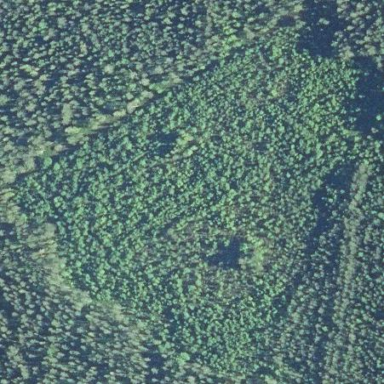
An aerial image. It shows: Clearcut area with scrub vegetation.